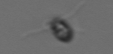
Label: flagellate